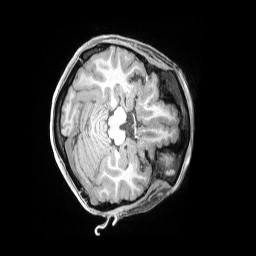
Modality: T1w
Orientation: axial
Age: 37
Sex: female
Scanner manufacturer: siemens
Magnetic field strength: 3 T
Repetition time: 2 s
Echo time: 0.00211 s